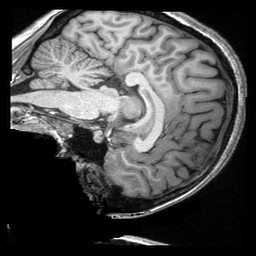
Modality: T1w
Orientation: sagittal
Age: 31
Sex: female